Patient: sex M, age 76
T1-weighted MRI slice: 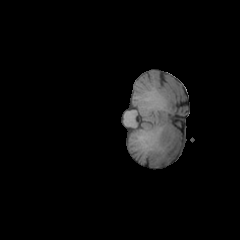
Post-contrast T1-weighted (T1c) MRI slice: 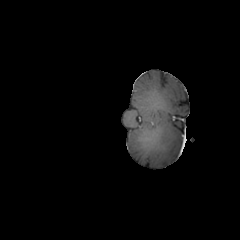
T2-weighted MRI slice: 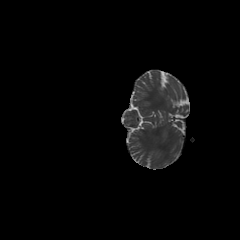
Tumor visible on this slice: no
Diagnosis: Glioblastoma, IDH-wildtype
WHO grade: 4